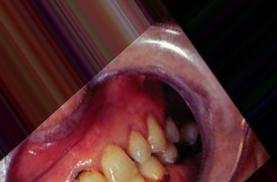
Condition: Caries